定义：我们把平面内经过已知直线外一点并且与这条直线相切的圆叫做这个点与已知直线的点切圆．如图1，已知直线 $l$ 外有一点 $H$，圆 $Q$ 经过点 $H$ 且与直线 $l$ 相切，则称圆 $Q$ 是点 $H$ 与直线 $l$ 的点切圆．阅读以上材料，解决问题：

已知直线 $OA$ 外有一点 $P$，$PA \perp OA$，$OA = 4$，$AP = 2$，圆 $M$ 是点 $P$ 与直线 $OA$ 的点切圆．

q_fig1

q_fig2

(1) 如果圆心 $M$ 在线段 $OP$ 上，那么圆 $M$ 的半径长是 \underline{\hspace{4em}} （直接写出答案）．

(2) 如图 2，以 $O$ 为坐标原点、$OA$ 为 $x$ 轴的正半轴建立平面直角坐标系 $xOy$，点 $P$ 在第一象限，设圆心 $M$ 的坐标是 $(x, y)$．

\circled{1} 求 $y$ 关于 $x$ 的函数解析式；

\circled{2} 点 $B$ 是 \circled{1} 中所求函数图像上的一点，连接 $BP$ 并延长交此函数图像于另一点 $C$．如果 $CP:BP = 1:4$，求点 $B$ 的坐标．
【解答】
【详解】（1）解：过点 $M$ 作 $MN \perp OA$，设圆 $M$ 的半径为 $R$．

$\because PA \perp OA$，$OA = 4$，$AP = 2$

$\therefore OP = \sqrt{OA^2 + AP^2} = 2\sqrt{5}$．

$\because$ 圆 $M$ 是点 $P$ 与直线 $OA$ 的点切圆，

$\therefore MN = R$．

$\therefore \sin O = \frac{R}{2\sqrt{5} - R} = \frac{1}{\sqrt{5}}$．

解得：$R = \frac{5 - \sqrt{5}}{2}$．

故答案为：$\frac{5 - \sqrt{5}}{2}$．

（2）解：\textcircled{1} 过点 $M$ 作 $MN \perp OA$，$MC \perp AP$．

由（1）得 $MN = PM = y$，则 $MC = AN = |4 - x|$，$MN = CA = y$，则 $PC = |2 - y|$．

在 $Rt\Delta PCM$ 中，$PM^2 = PC^2 + CM^2$ 得：$y^2 = |2 - y|^2 + |4 - x|^2$，化简得：$y = \frac{1}{4}x^2 - 2x + 5$．

\textcircled{2} 设点 $C(x, y)$，过点 $C$、$B$ 作 $AP$ 的垂线交于点 $D$、$E$．

$\because BE \parallel CD$，

$\therefore \Delta BEP \sim \Delta CDP$．

$\therefore \frac{BE}{CD} = \frac{EP}{DP} = \frac{BP}{CP} = 4$，则 $CD = 4 - x$，$BE = 16 - 4x$，$DP = 2 - y$，$PE = 8 - 4y$．

$\therefore$ 点 $B(20 - 4x, 10 - 4y)$ 代入 $y = \frac{1}{4}x^2 - 2x + 5$ 得：

\[
\begin{cases}
10 - 4y = \frac{1}{4}(20 - 4x)^2 - 2(20 - 4x) + 5 \\
y = \frac{1}{4}x^2 - 2x + 5
\end{cases}
\]

解得：$x = 3$ 或 $x = 5$．

$\therefore$ 点 $B(8, 5)$ 或 $B(0, 5)$．
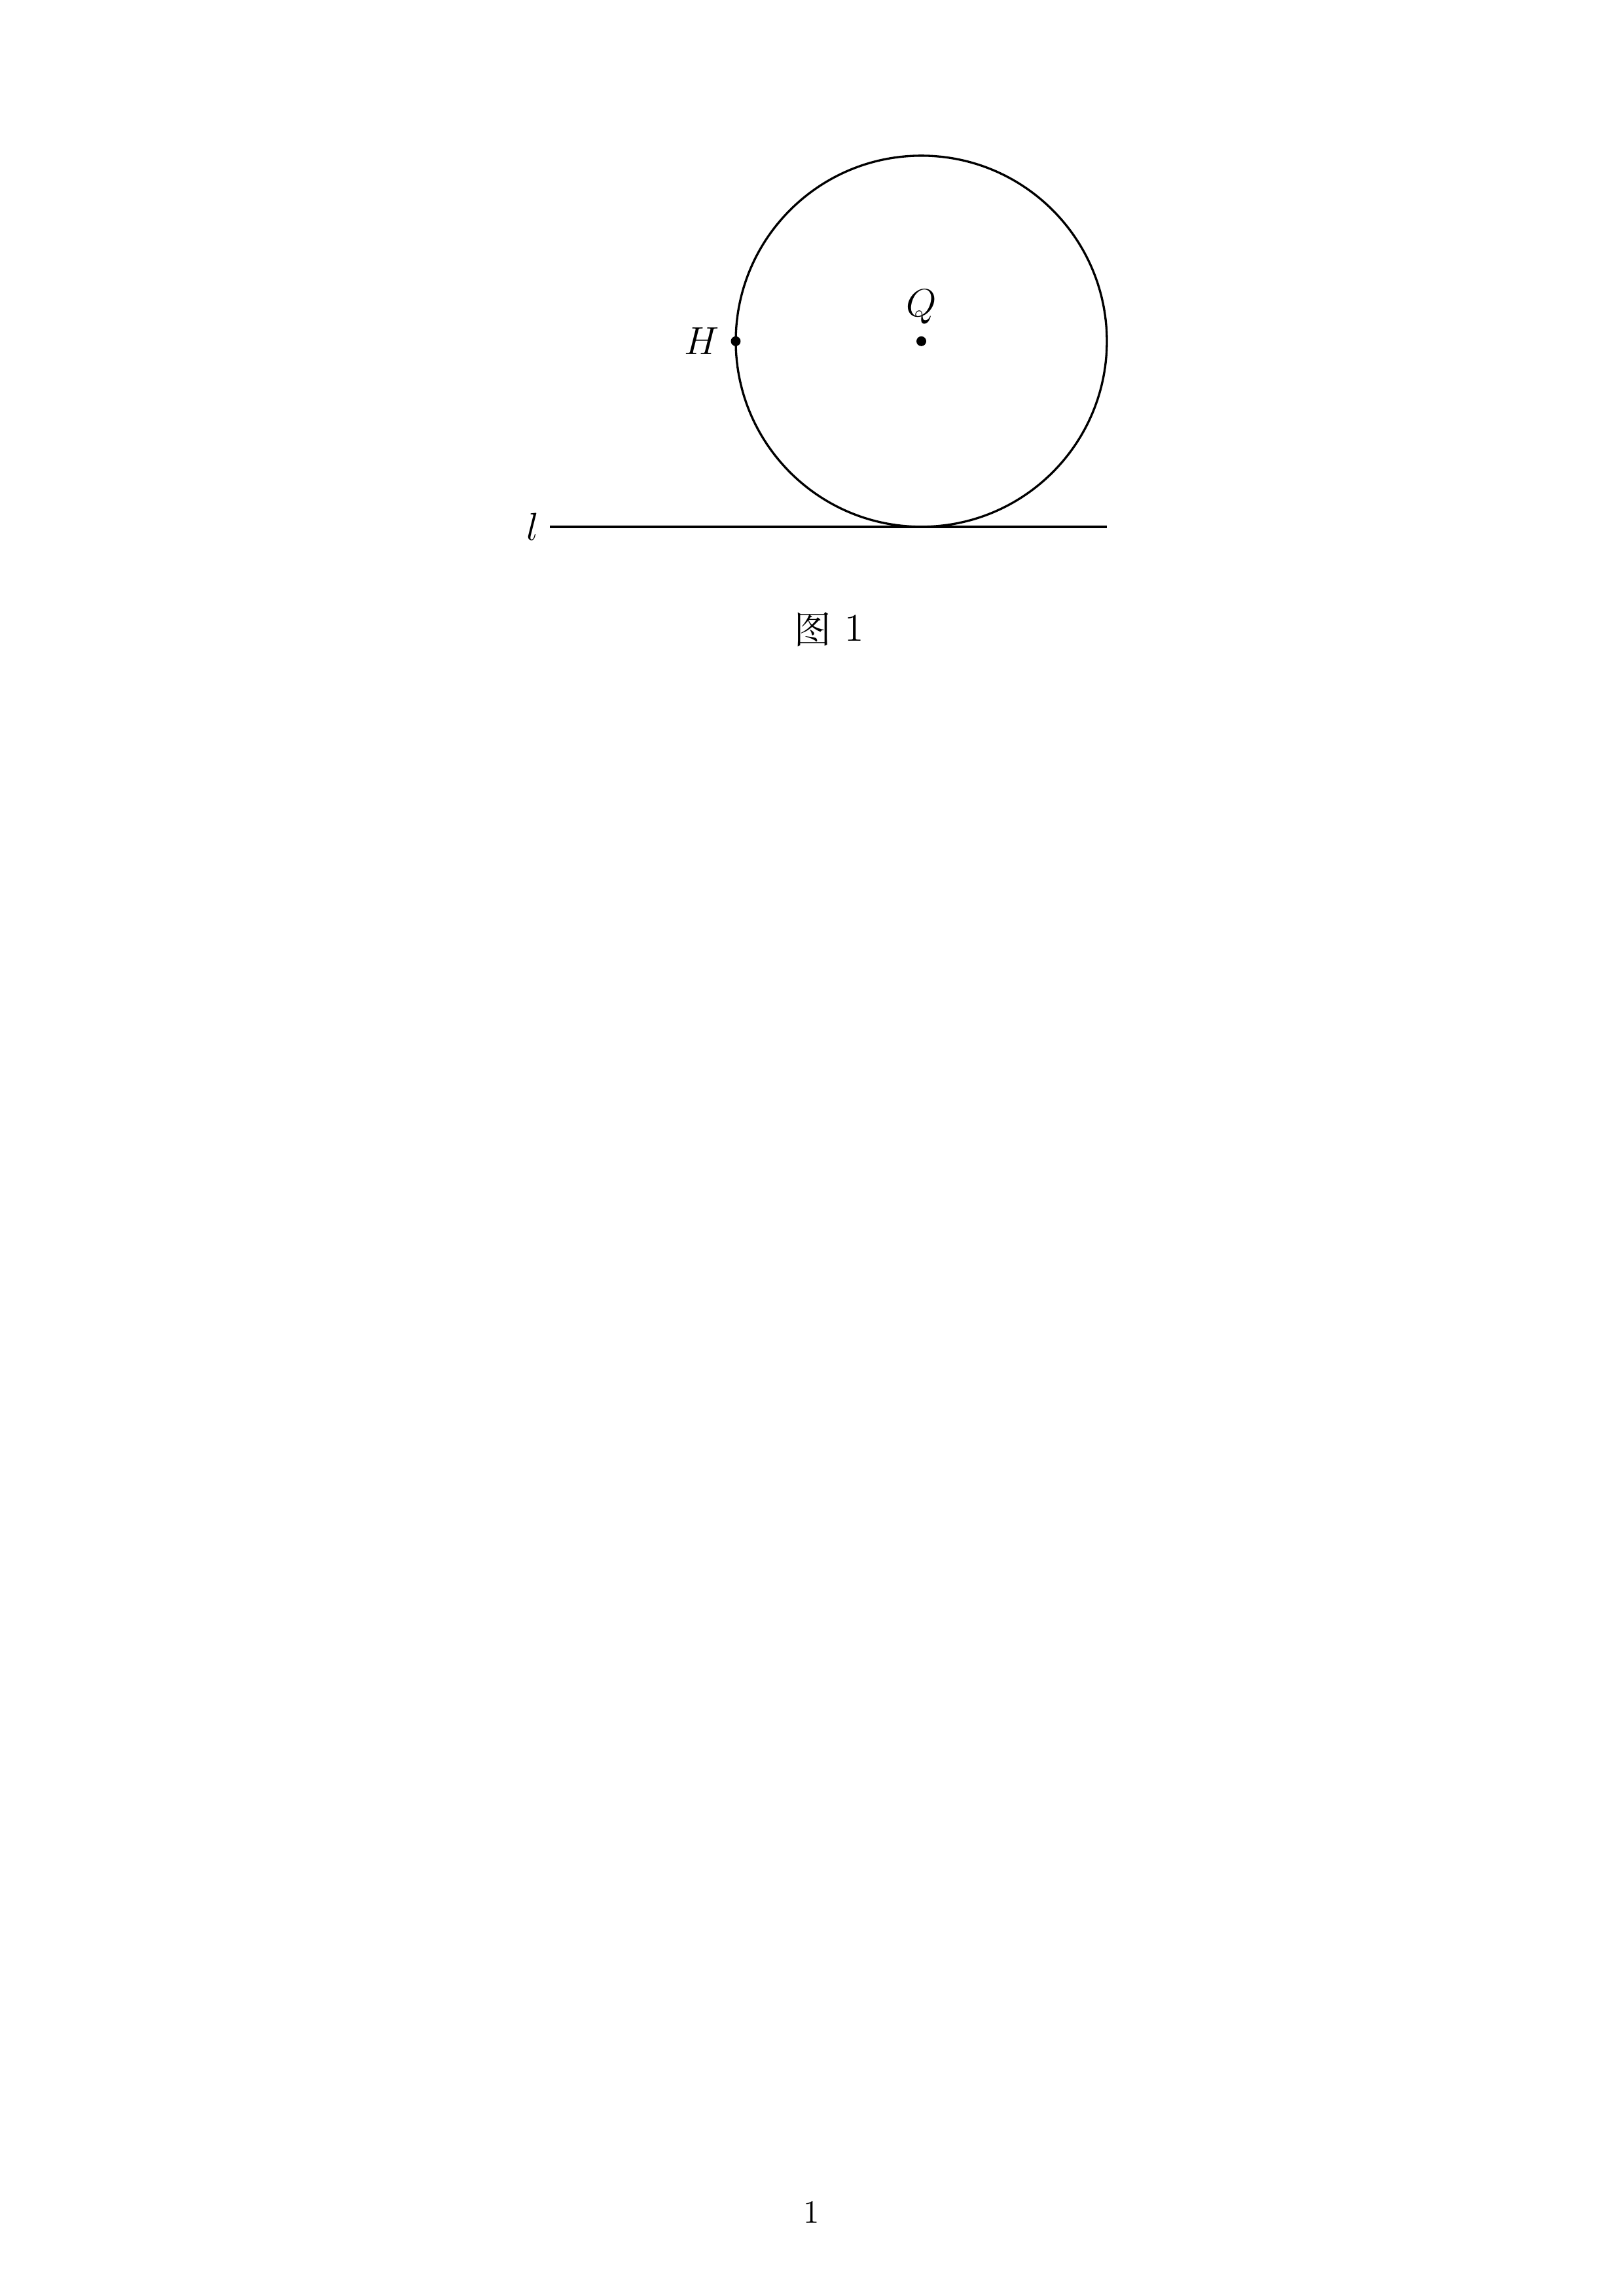
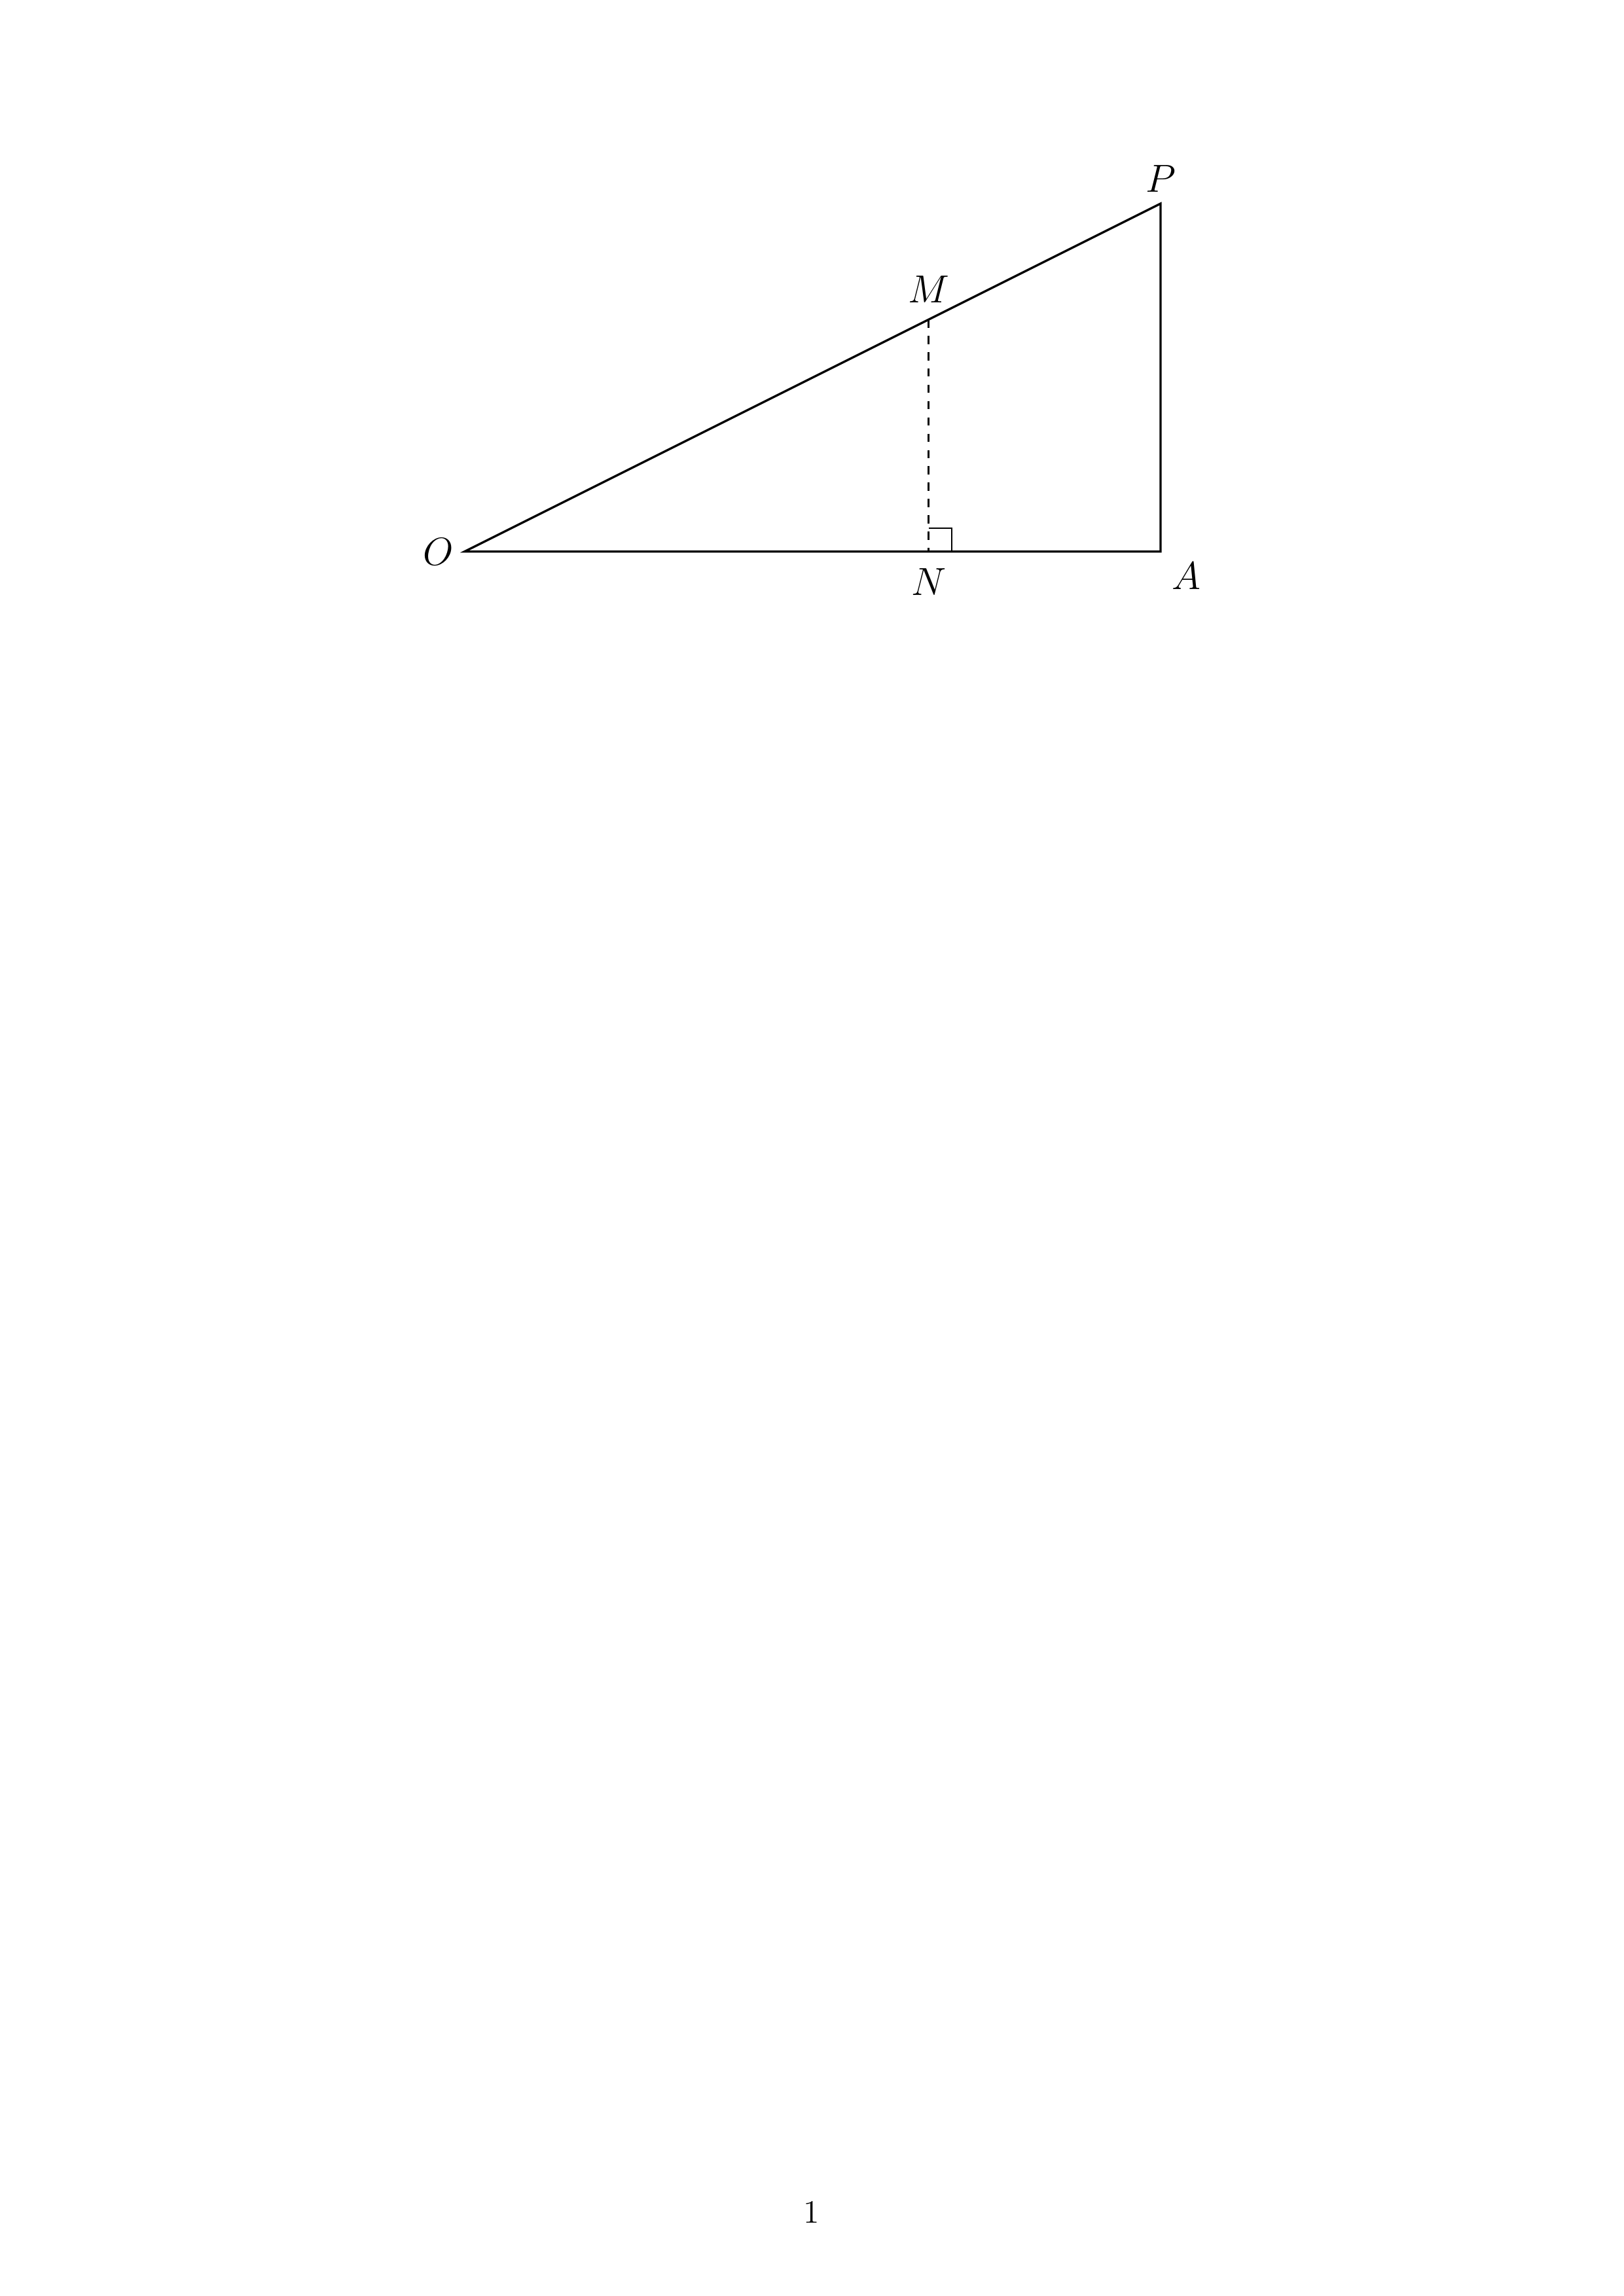
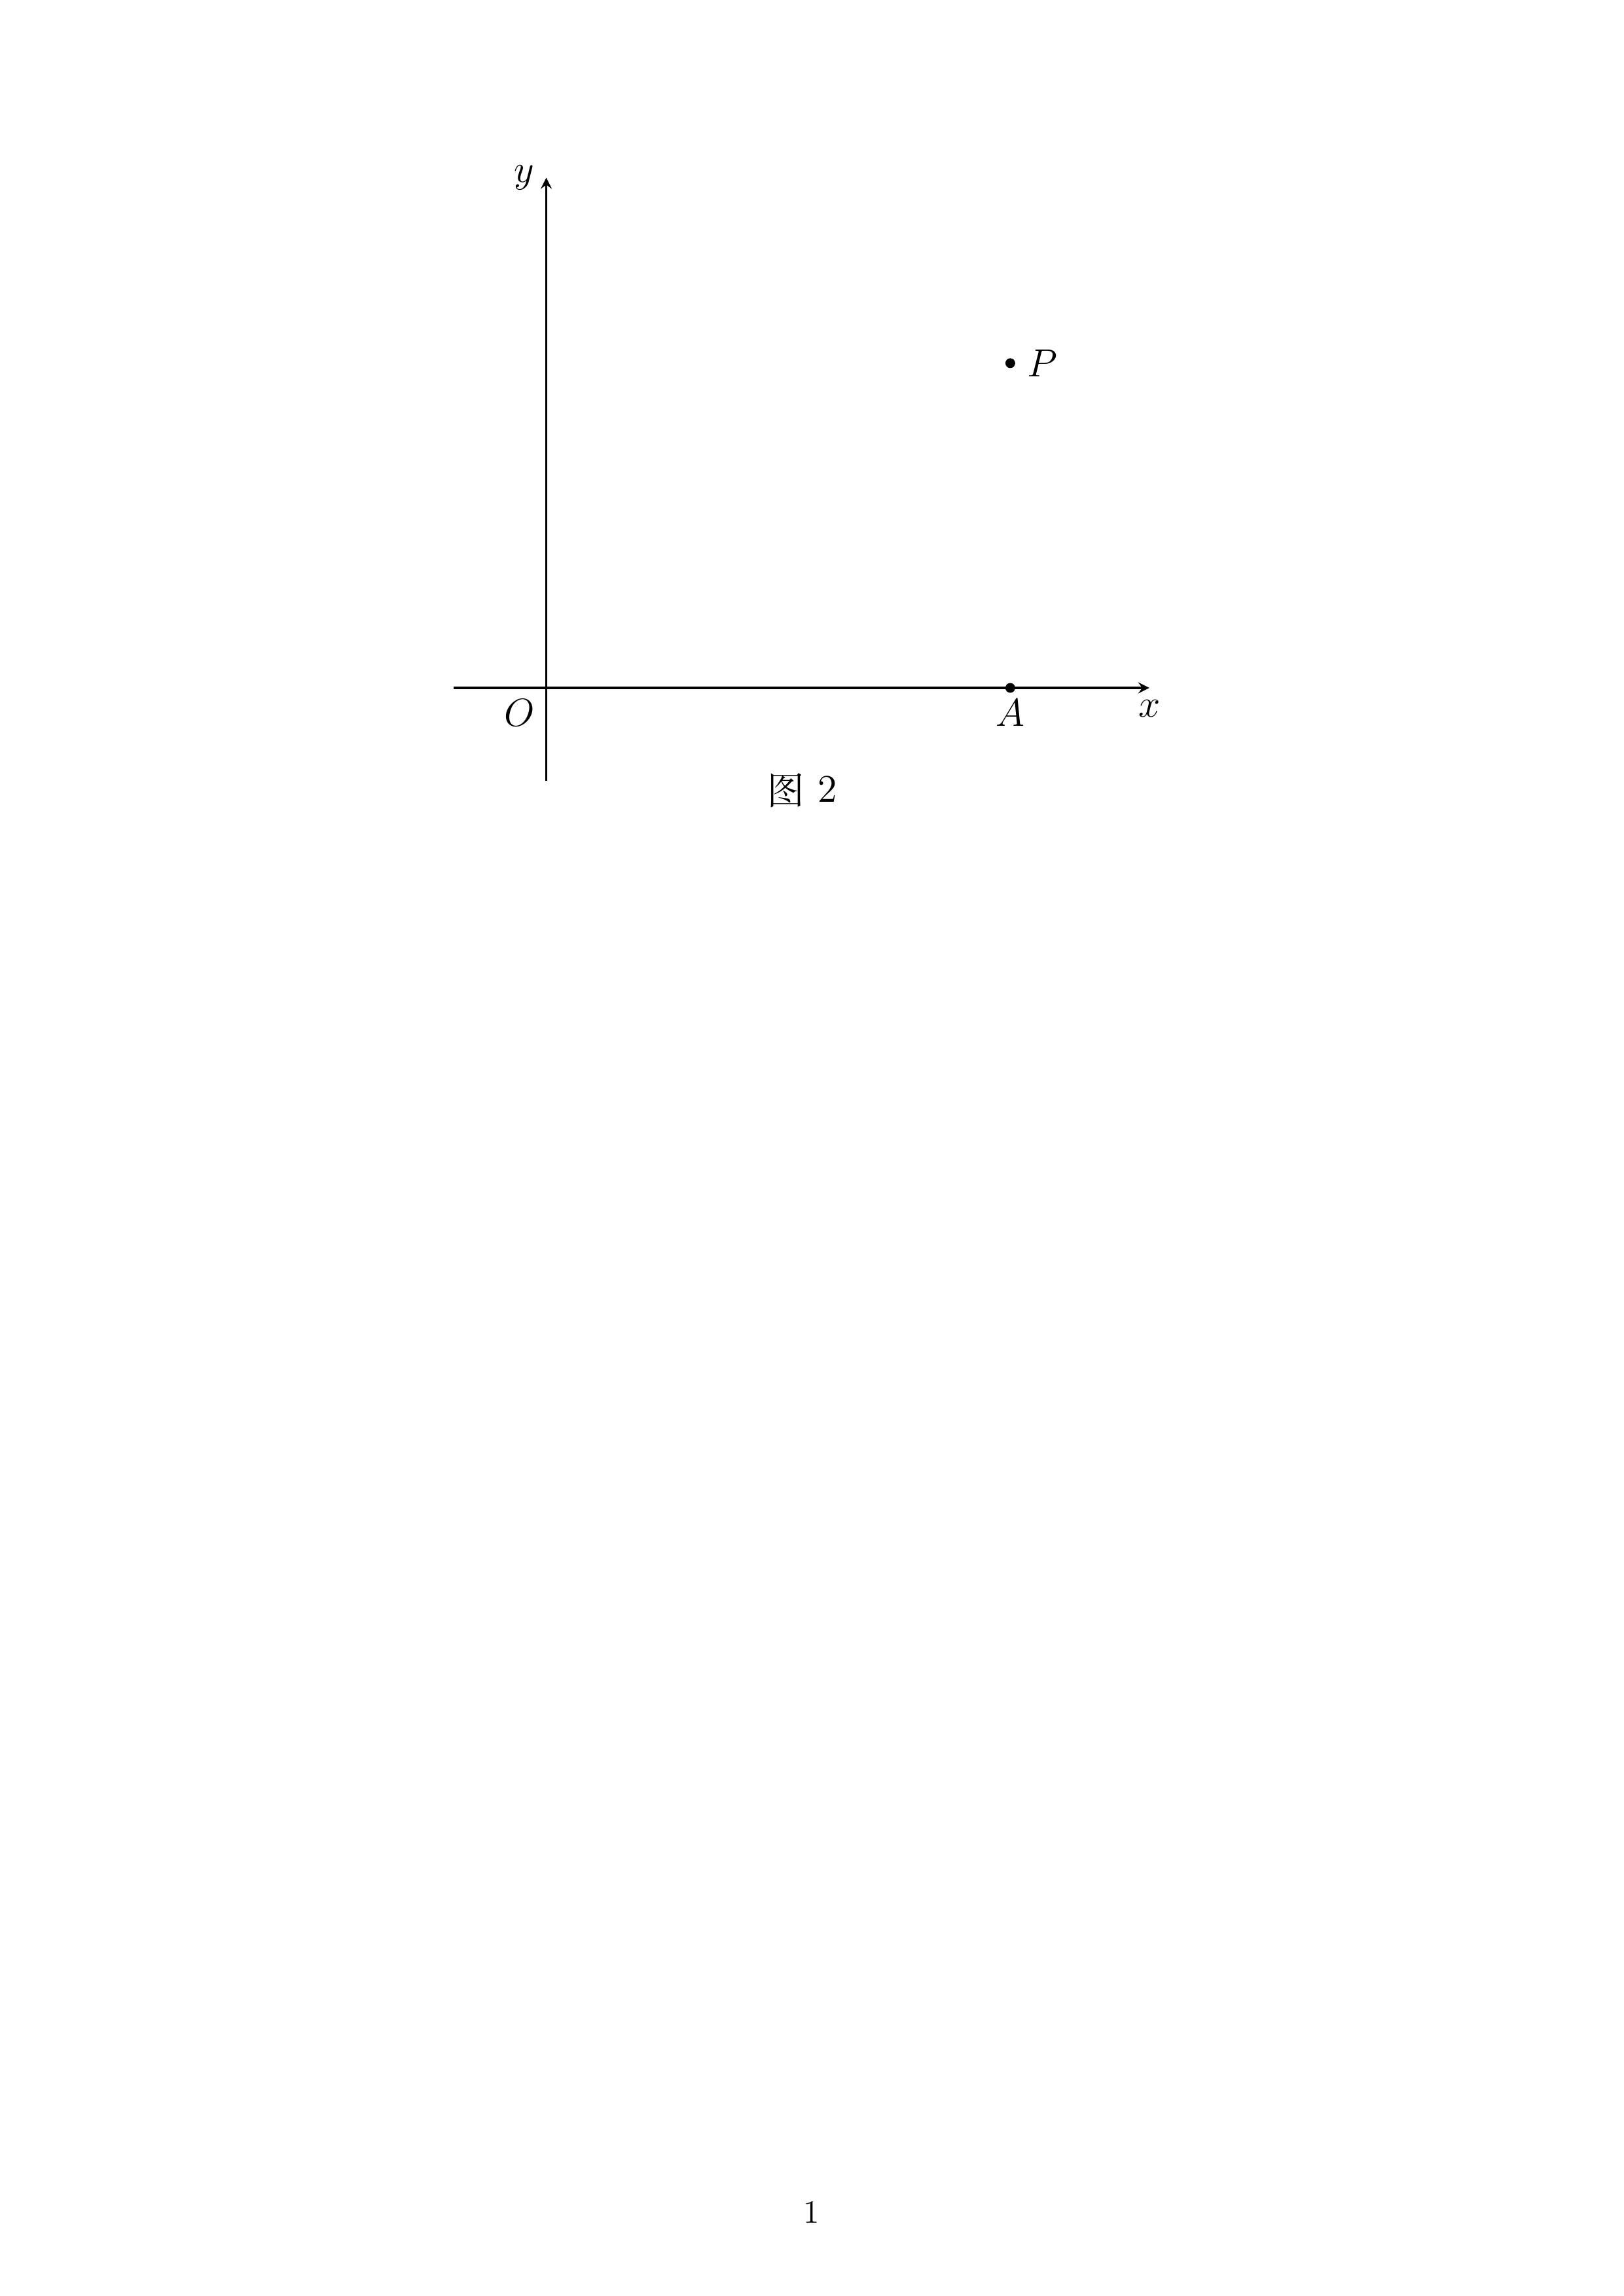
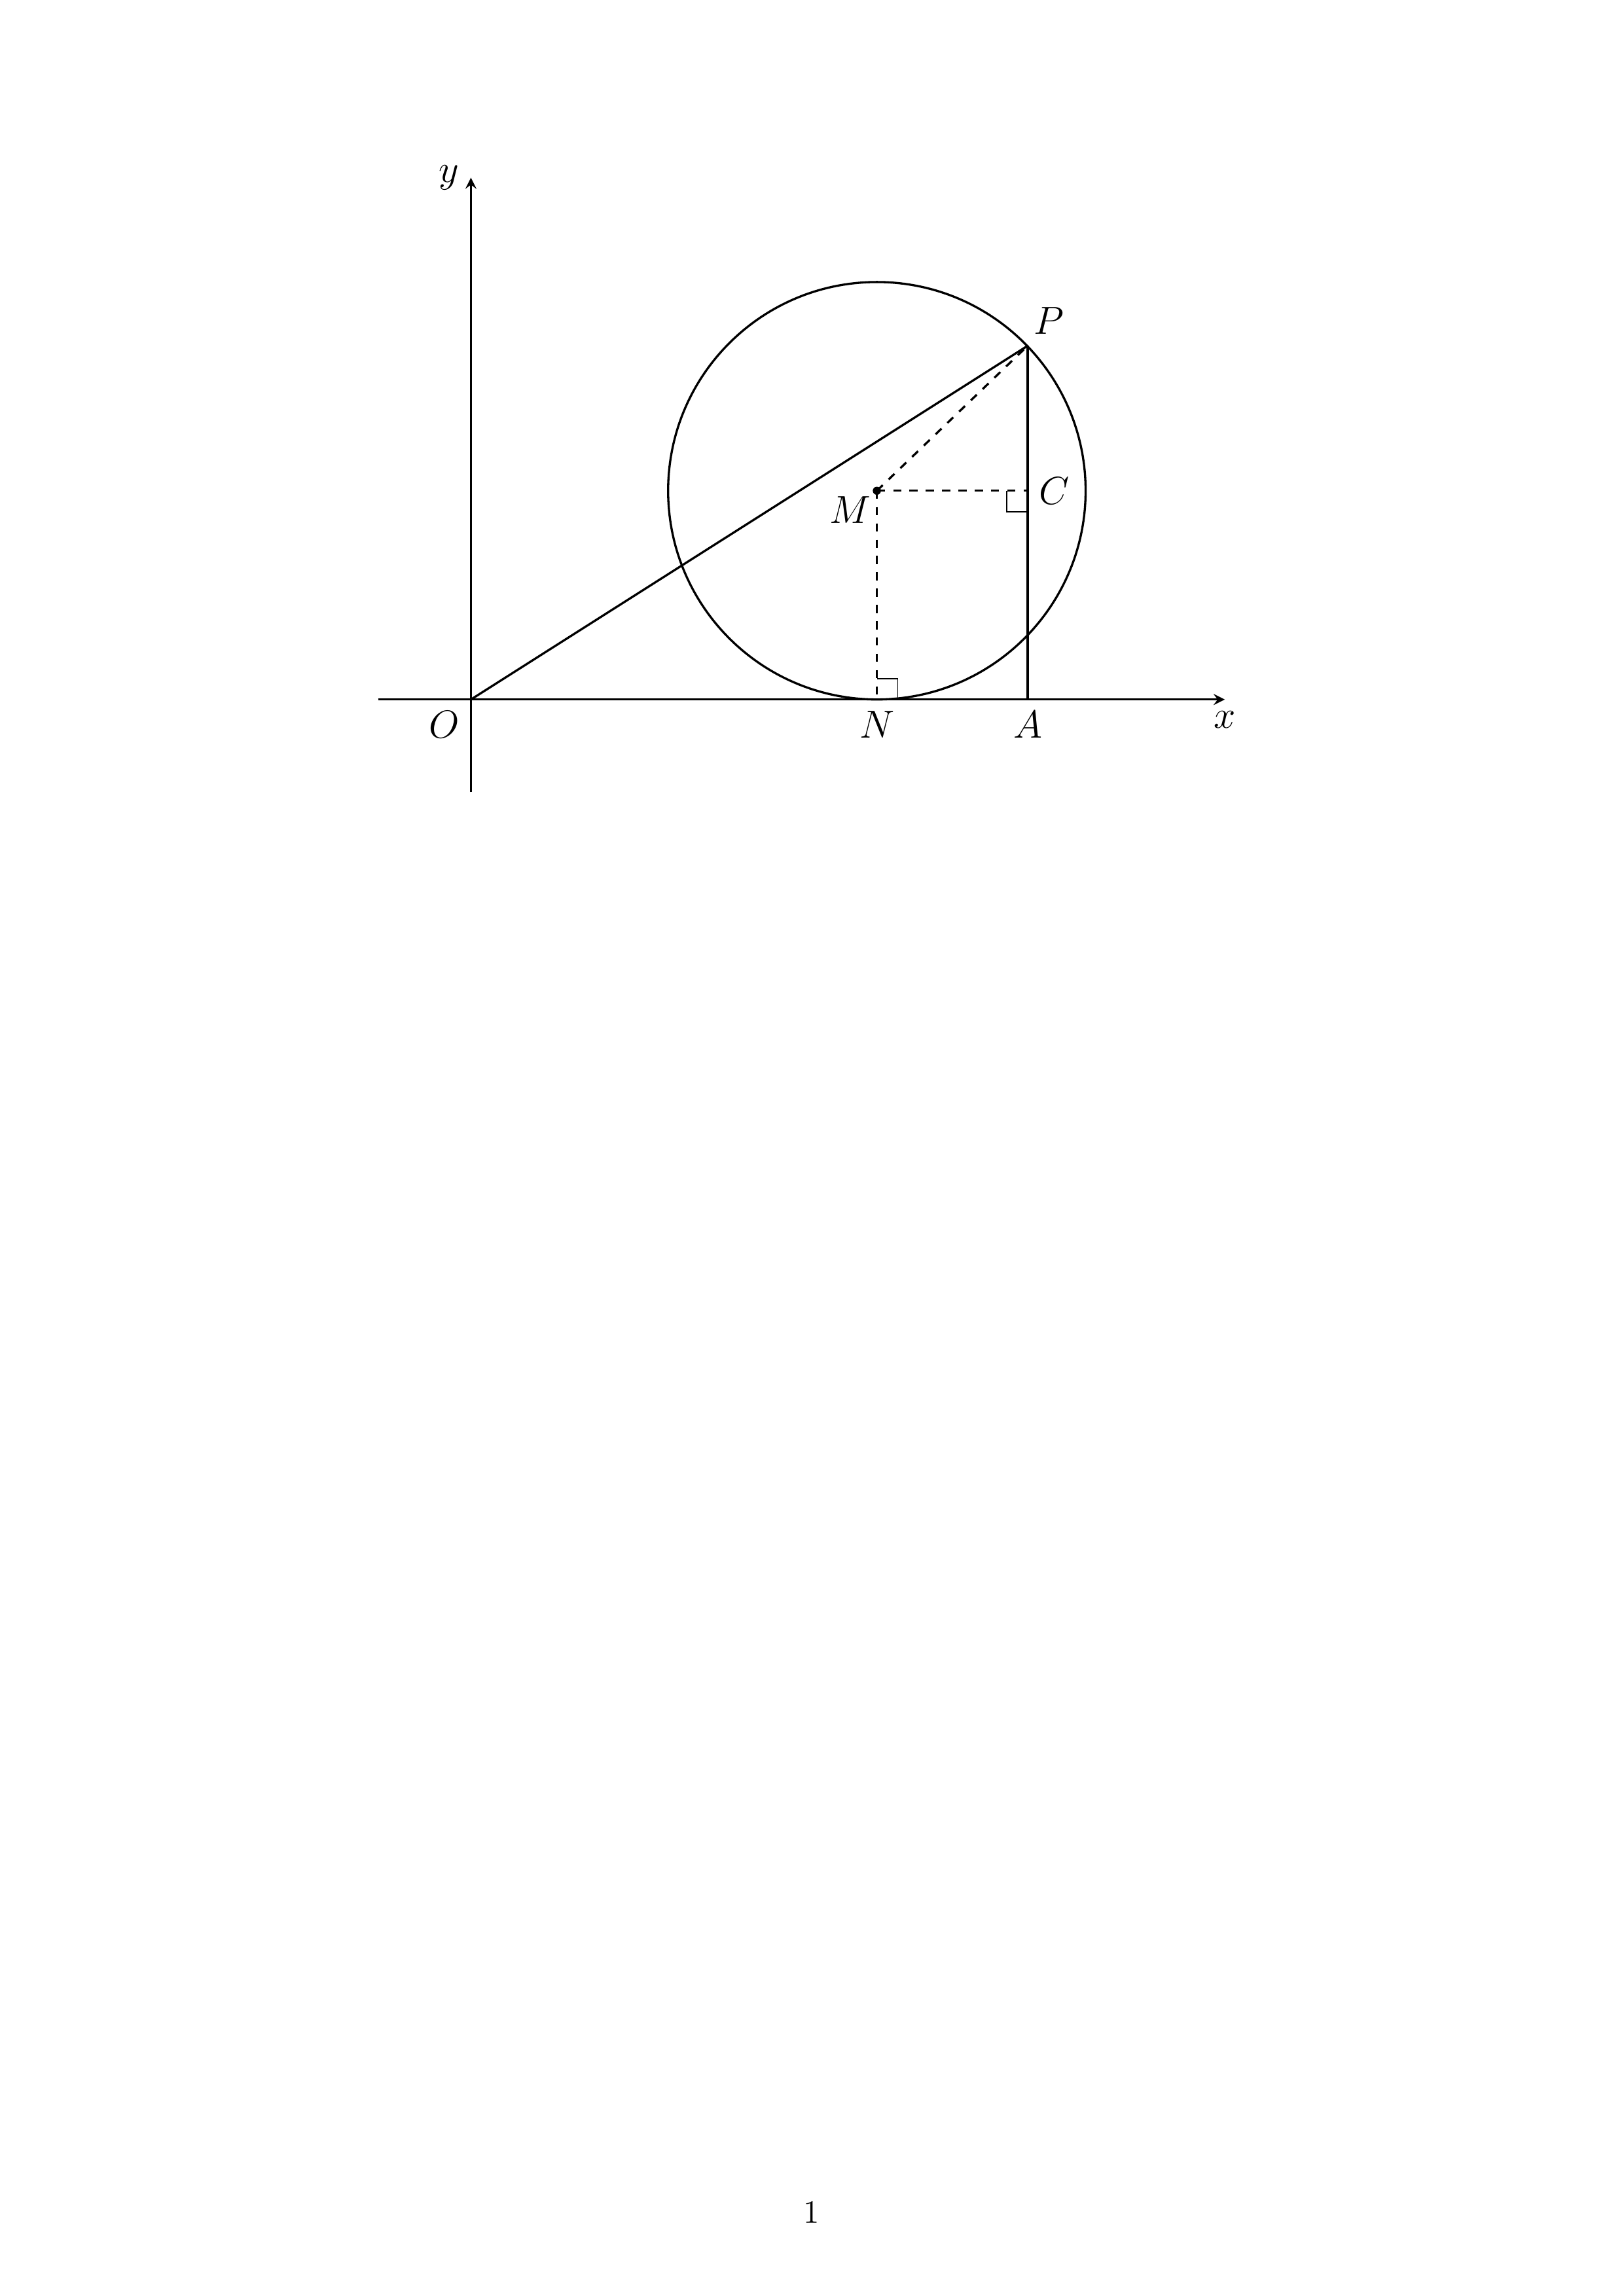
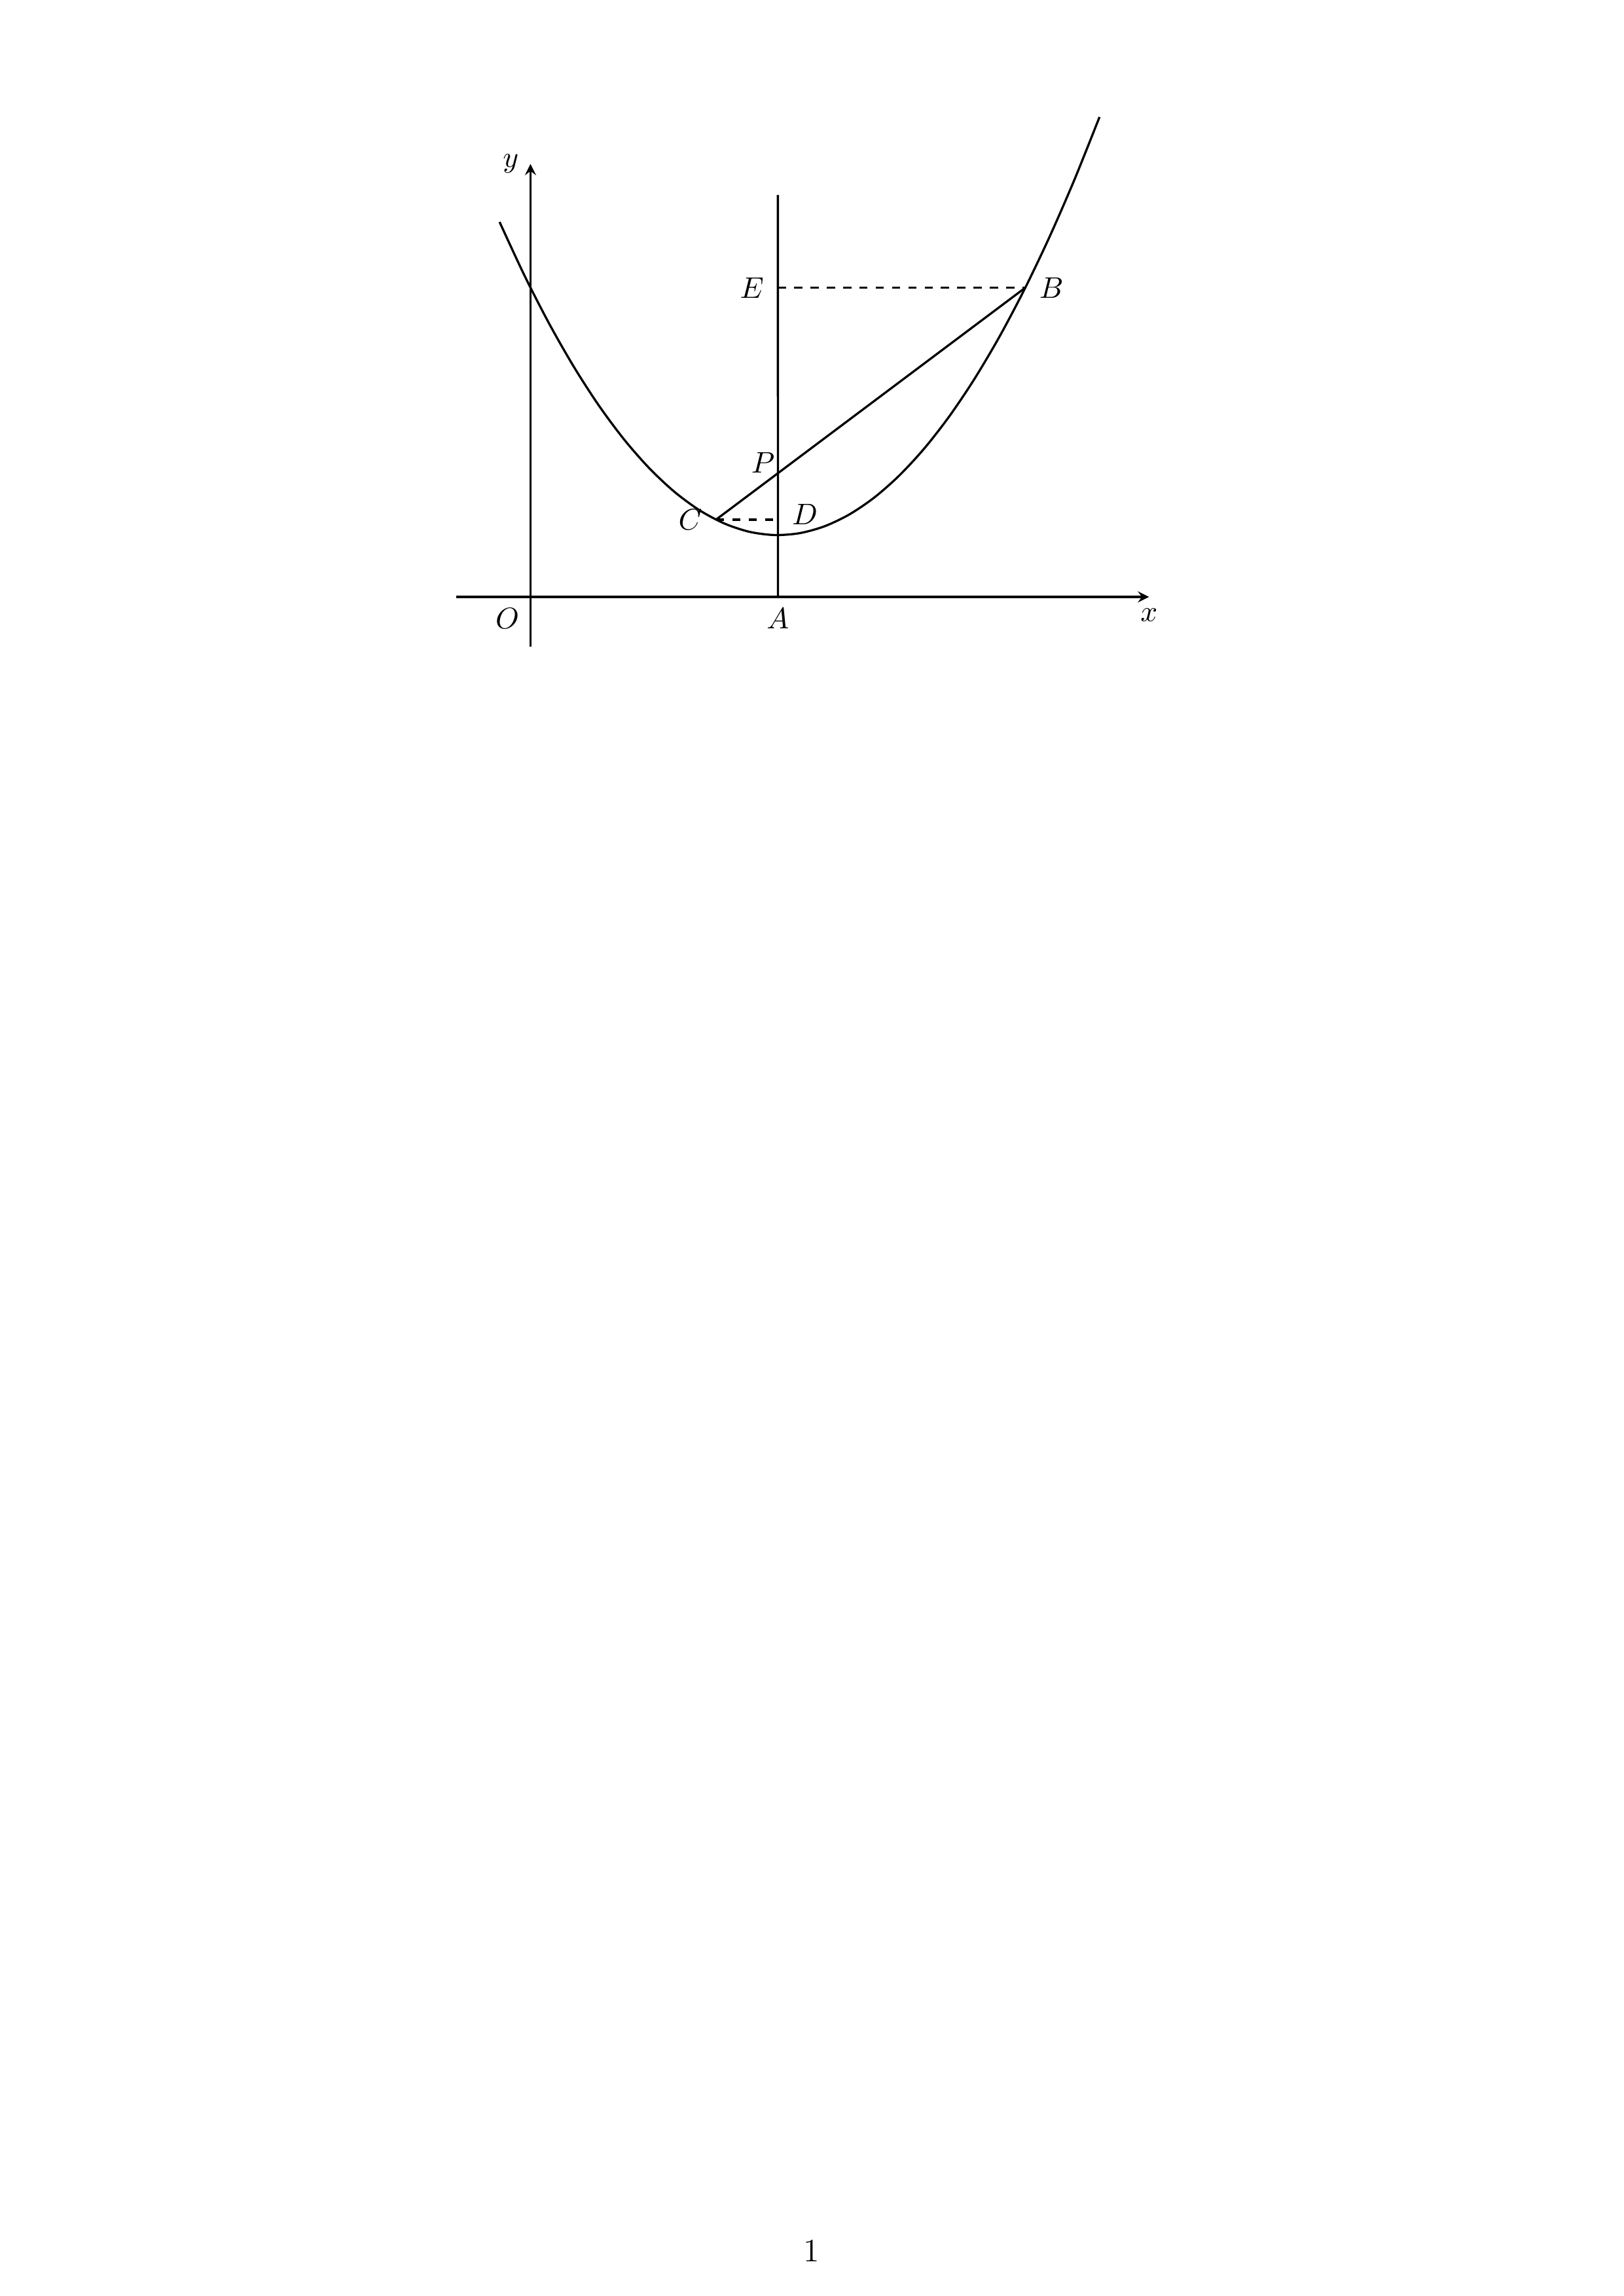